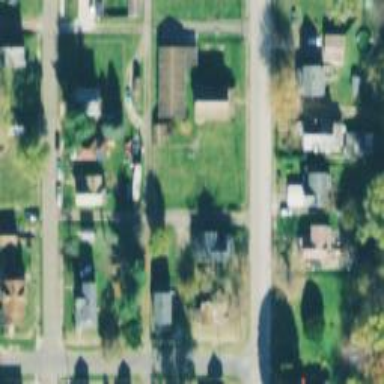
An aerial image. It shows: Alleyway designated as service road.